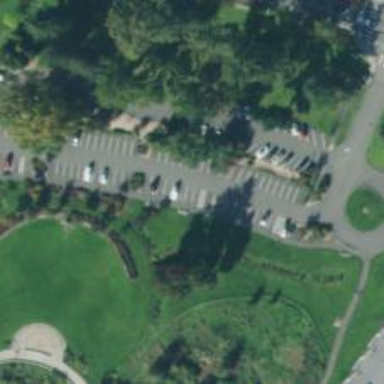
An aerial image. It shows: Parking space.